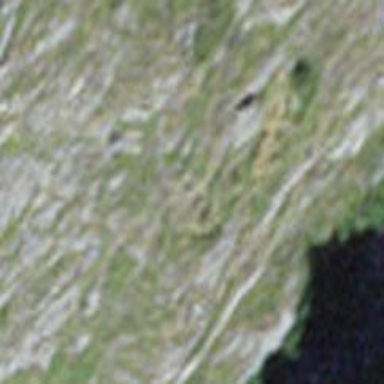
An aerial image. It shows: Natural cliff.